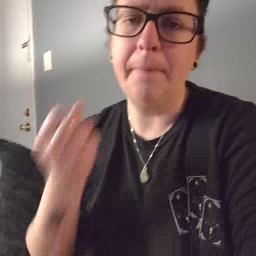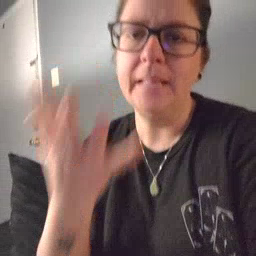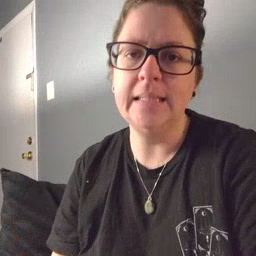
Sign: many